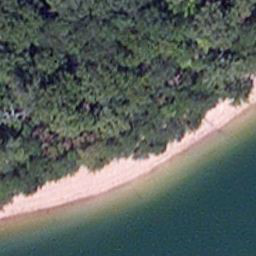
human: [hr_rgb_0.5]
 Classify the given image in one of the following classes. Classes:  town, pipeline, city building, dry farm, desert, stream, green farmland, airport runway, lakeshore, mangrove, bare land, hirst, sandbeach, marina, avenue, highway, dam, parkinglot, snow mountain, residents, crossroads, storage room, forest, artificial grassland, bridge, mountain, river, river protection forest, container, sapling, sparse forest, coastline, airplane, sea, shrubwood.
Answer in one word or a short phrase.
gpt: lakeshore